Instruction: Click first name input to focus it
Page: traveler
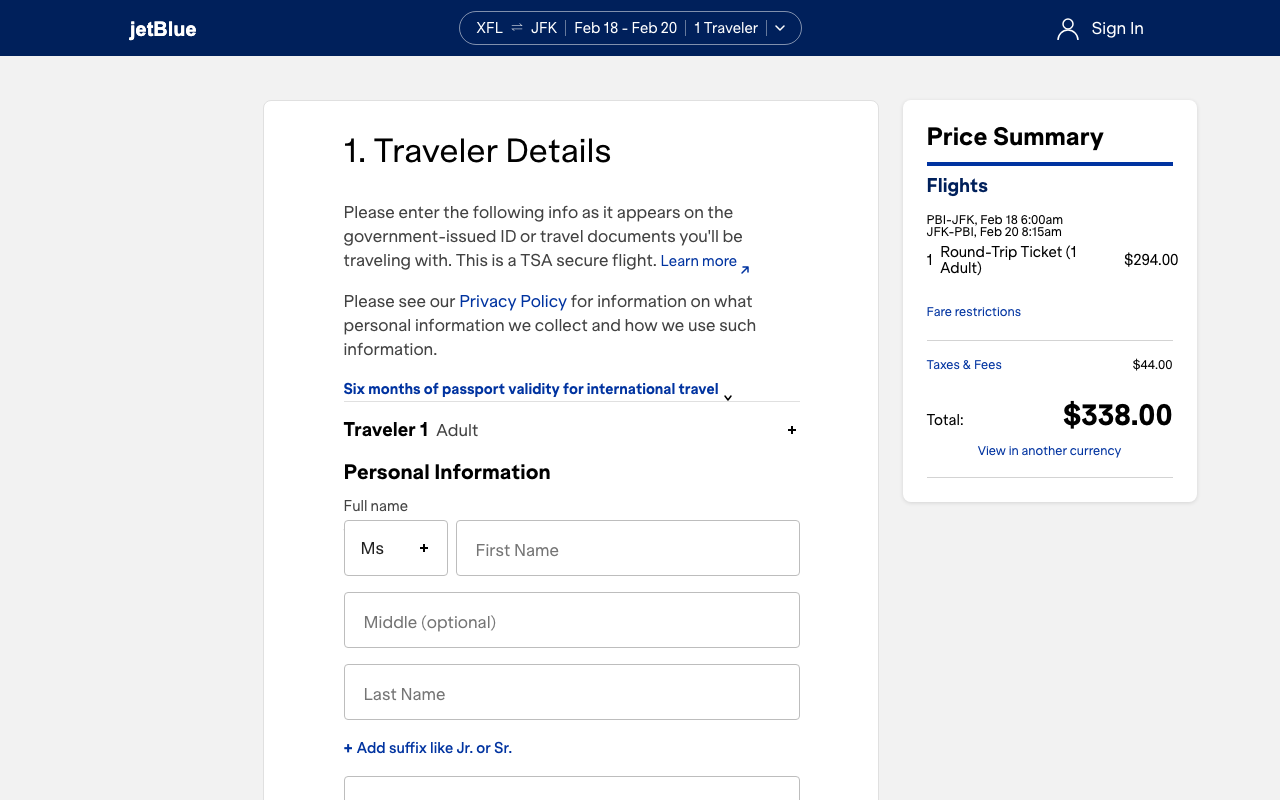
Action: click